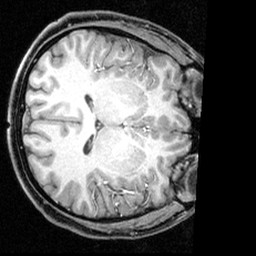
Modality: T1w
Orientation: axial
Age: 21
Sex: male